Question: Replacing this line:
'''
self.identifiers.push(new Identifier(self.identifierToAdd(), self.selectedIdentifierTypeValue()));
'''
With this line:
'''
self.identifiers.push({ Key: self.identifierToAdd(), Value: self.selectedIdentifierTypeValue()});
'''
The post requests is now sending the collection data correctly. However that doesn't solve the fact that the MVC action is not receiving it but this question is big enough already.
---
I can't seem to get the data from collection property of my model in knockout into my MVC model when posting to an action. If I alert 'ko.toJSON' my 'identifiers()' property from below it properly shows all the data, but when I try and submit that data via a normal postback (the action just takes the EquipmentCreateModel below), it looks like this:

Identifiers is empty and when I look at the ModelState error for Identifiers, it says that it 'cannot convert String to Dictionary<Guid, string>'. What am I doing wrong? I thought MVC3 automatically converts JSON into objects if it can, as it did with the 'BuildingCode' and 'Room' properties?
Also why does my string data in the above picture have escaped quotes?
---
If I look at the post data, identifiers is shown as an empty array ('identifiers: [{}]'). I tried jsoning identifiers in the save method like so:
'''
self.identifiers = ko.toJSON(self.identifiers());
'''
This causes the request data to not be empty and look like this:
'''
identifiers:"[{"Value":"sdfsd","Key":"4554f477-5a58-4e81-a6b9-7fc24d081def"}]"
'''
However, the same problem occurs when I debug the action. I also tried jsoning the entire model (as outlined in <URL>:
'''
ko.utils.postJson($("form")[0], ko.toJSON(self));
'''
But this gives a .NET error that says 'Operation is not valid due to the current state of the object.' Which from looking at the request data it looks like it's being JSON-ified twice because each letter or character is it's own value in the HttpCollection and this is because .NET only allows 1000 max by default (<URL>.
Using the $.ajax method to submit the data, everything works fine:
'''
$.ajax({
url: location.href,
type: "POST",
data: ko.toJSON(viewModel),
datatype: "json",
contentType: "application/json charset=utf-8",
success: function (data) { alert("success"); },
error: function (data) { alert("error"); }
});
'''
But due to other reasons I cannot use the $.ajax method for this, so I need it working in the normal post. Why can I 'toJSON' the entire viewModel in the ajax request and it works, but in the normal postback it splits it up, and when I don't, all quotes are escaped in the sent JSON.
---
Here is my ViewModel:
'''
public class EquipmentCreateModel
{
//used to populate form drop downs
public ICollection<Building> Buildings { get; set; }
public ICollection<IdentifierType> IdentifierTypes { get; set; }
[Required]
[Display(Name = "Building")]
public string BuildingCode { get; set; }
[Required]
public string Room { get; set; }
[Required]
[Range(1, 100, ErrorMessage = "You must add at least one identifier.")]
public int IdentifiersCount { get; set; } //used as a hidden field to validate the list
public string IdentifierValue { get; set; } //used only for knockout viewmodel binding
public IDictionary<Guid, string> Identifiers { get; set; }
}
'''
Then my knock-out script/ViewModel:
'''
<script type="text/javascript">
// Class to represent an identifier
function Identifier(value, identifierType) {
var self = this;
self.Value = ko.observable(value);
self.Key = ko.observable(identifierType);
}
// Overall viewmodel for this screen, along with initial state
function AutoclaveCreateViewModel() {
var self = this;
//MVC properties
self.BuildingCode = ko.observable();
self.room = ko.observable("55");
self.identifiers = ko.observableArray();
self.identiferTypes = @Html.Raw(Json.Encode(Model.IdentifierTypes));
self.identifiersCount = ko.observable();
//ko-only properties
self.selectedIdentifierTypeValue = ko.observable();
self.identifierToAdd = ko.observable("");
//functionality
self.addIdentifier = function() {
if ((self.identifierToAdd() != "") && (self.identifiers.indexOf(self.identifierToAdd()) < 0)) // Prevent blanks and duplicates
{
self.identifiers.push(new Identifier(self.identifierToAdd(), self.selectedIdentifierTypeValue()));
alert(ko.toJSON(self.identifiers()));
}
self.identifierToAdd(""); // Clear the text box
};
self.removeIdentifier = function (identifier) {
self.identifiers.remove(identifier);
alert(JSON.stringify(self.identifiers()));
};
self.save = function(form) {
self.identifiersCount = self.identifiers().length;
ko.utils.postJson($("form")[0], self);
};
}
var viewModel = new EquipmentCreateViewModel();
ko.applyBindings(viewModel);
$.validator.unobtrusive.parse("#equipmentCreation");
$("#equipmentCreation").data("validator").settings.submitHandler = viewModel.save;
'''
View:
'''
@using (Html.BeginForm("Create", "Equipment", FormMethod.Post, new { id="equipmentCreation"}))
{
@Html.ValidationSummary(true)
<fieldset>
<legend>Location</legend>
<div class="editor-label">
@Html.LabelFor(model => model.BuildingCode)
</div>
<div class="editor-field">
@Html.DropDownListFor(model => model.BuildingCode, new SelectList(Model.Buildings, "BuildingCode", "BuildingName", "1091"), "-- Select a Building --", new { data_bind = "value:BuildingCode"})
@Html.ValidationMessageFor(model => model.BuildingCode)
</div>
<div class="editor-label">
@Html.LabelFor(model => model.Room)
</div>
<div class="editor-field">
@Html.TextBoxFor(model => model.Room, new { @class = "inline width-7", data_bind="value:room"})
@Html.ValidationMessageFor(model => model.Room)
</div>
</fieldset>
<fieldset>
<legend>Identifiers</legend>
<p>Designate any unique properties for identifying this autoclave.</p>
<div class="editor-field">
Add Identifier
@Html.DropDownList("identifiers-drop-down", new SelectList(Model.IdentifierTypes, "Id", "Name"), new { data_bind = "value:selectedIdentifierTypeValue"})
@Html.TextBox("identifier-value", null, new { @class = "inline width-15", data_bind = "value:identifierToAdd, valueUpdate: 'afterkeydown'" })
<button type="submit" class="add-button" data-bind="enable: identifierToAdd().length > 0, click: addIdentifier">Add</button>
</div>
<div class="editor-field">
<table>
<thead>
<tr>
<th>Identifier Type</th>
<th>Value</th>
<th></th>
</tr>
</thead>
<!-- ko if: identifiers().length > 0 -->
<tbody data-bind="foreach: identifiers">
<tr>
<td>
<select data-bind="options: $root.identiferTypes,
optionsText: 'Name', optionsValue: 'Id', value: Key">
</select>
</td>
<td><input type="text" data-bind="value: Value"/></td>
<td><a href="#" class="ui-icon ui-icon-closethick" data-bind="click: $root.removeIdentifier">Remove</a></td>
</tr>
</tbody>
<!-- /ko -->
<!-- ko if: identifiers().length < 1 -->
<tbody>
<tr>
<td colspan="3"> No identifiers added.</td>
</tr>
</tbody>
<!-- /ko -->
</table>
@Html.HiddenFor(x => x.IdentifiersCount, new { data_bind = "value:identifiers().length" })<span data-bind="text:identifiers"></span>
@Html.ValidationMessageFor(x => x.IdentifiersCount)
</div>
</fieldset>
<p>
<input type="submit" value="Create" />
</p>
}
'''
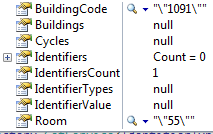
Answer: I think I've found the issue or at least narrowed down the problem. The editable grid example uses simple js objects to represent gifts. You are using Identifier objects with sub observables. It seems that if we update the grid example to use more complex types it too breaks in the same way as your example. This is either by design or a bug.
<URL>
I think the only solution is to write your own mapping function to submit the form.
Hope this helps.